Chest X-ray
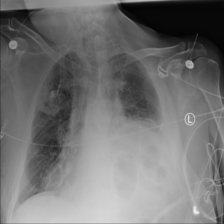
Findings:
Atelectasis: positive
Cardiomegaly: negative
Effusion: negative
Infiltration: negative
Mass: negative
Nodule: negative
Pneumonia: negative
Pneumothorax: negative
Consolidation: positive
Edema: negative
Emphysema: negative
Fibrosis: negative
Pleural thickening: negative
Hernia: negative